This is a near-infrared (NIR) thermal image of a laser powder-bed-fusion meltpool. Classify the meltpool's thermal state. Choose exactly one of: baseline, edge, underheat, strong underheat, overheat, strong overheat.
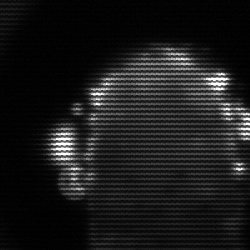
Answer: baseline